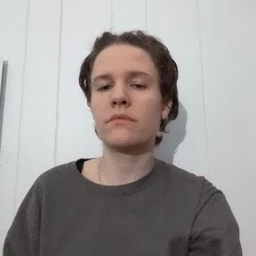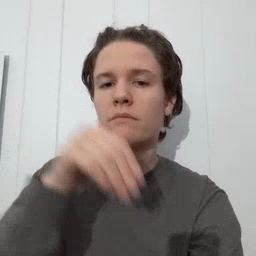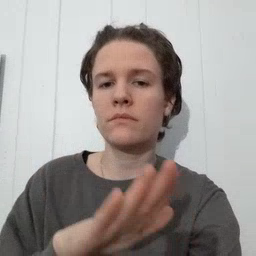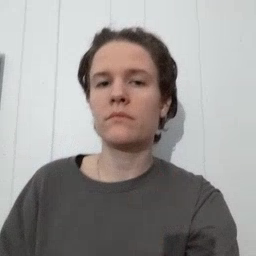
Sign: into